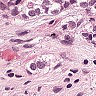
Metastatic tissue present: yes